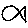
Label: fish